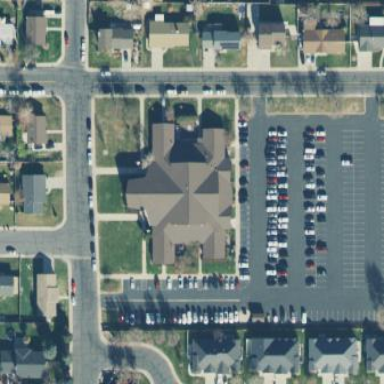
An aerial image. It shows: Beautiful church building.